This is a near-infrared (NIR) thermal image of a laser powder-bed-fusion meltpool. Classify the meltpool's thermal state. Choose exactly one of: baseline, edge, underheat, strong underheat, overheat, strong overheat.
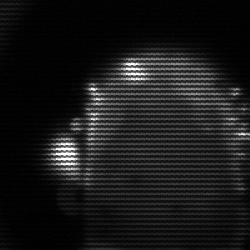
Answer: baseline